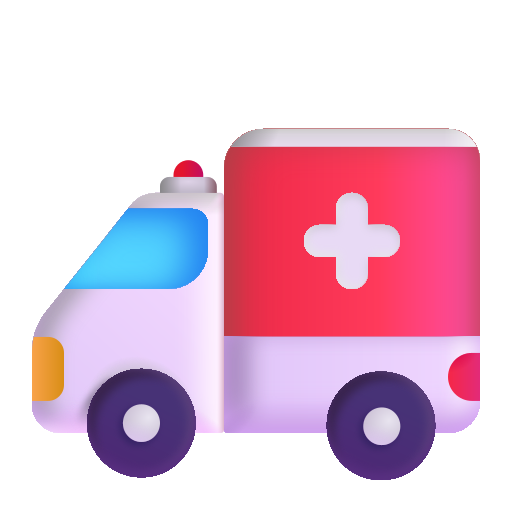
ambulance color